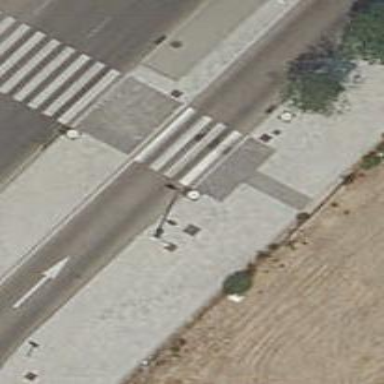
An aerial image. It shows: Uncontrolled crossing on the road.